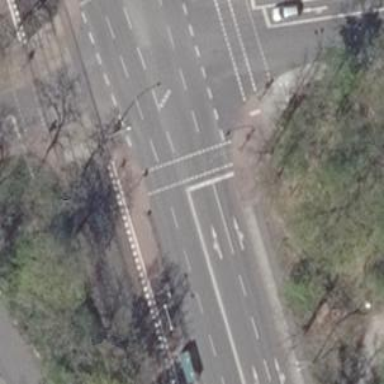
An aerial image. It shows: Marked crossing with asphalt surfaces for both the footway and cycleway.